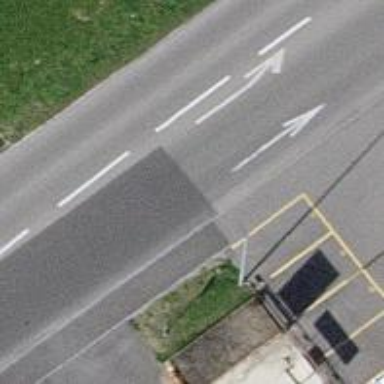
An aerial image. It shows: Support pole.